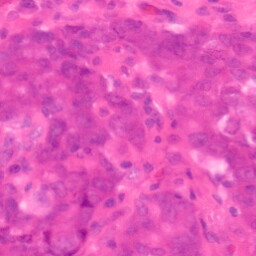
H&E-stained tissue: Colon